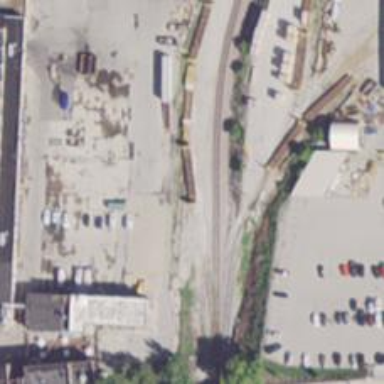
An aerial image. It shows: Rail spur service.